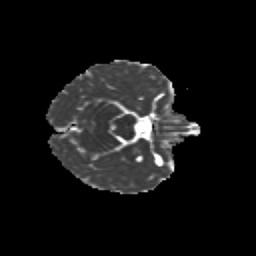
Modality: MD
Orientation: axial
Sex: female
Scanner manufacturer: siemens
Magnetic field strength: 3 T
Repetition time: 5 s
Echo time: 0.071 s